Aerial crown-view tile of a tropical tree (Barro Colorado Island, Panama), acquired 20250414:
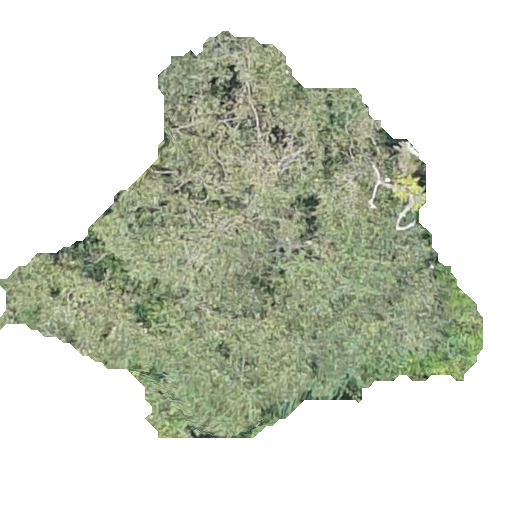
Species: Luehea seemannii
GBIF accepted scientific name: Luehea seemannii
Crown area: 167.024 m²